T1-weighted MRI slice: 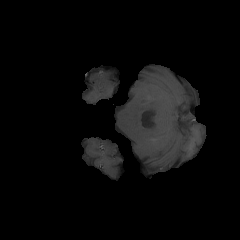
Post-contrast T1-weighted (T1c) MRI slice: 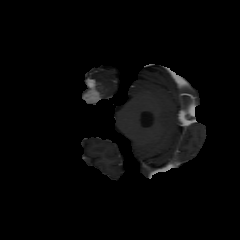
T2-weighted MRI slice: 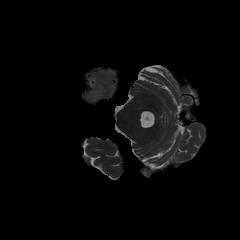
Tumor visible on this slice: yes